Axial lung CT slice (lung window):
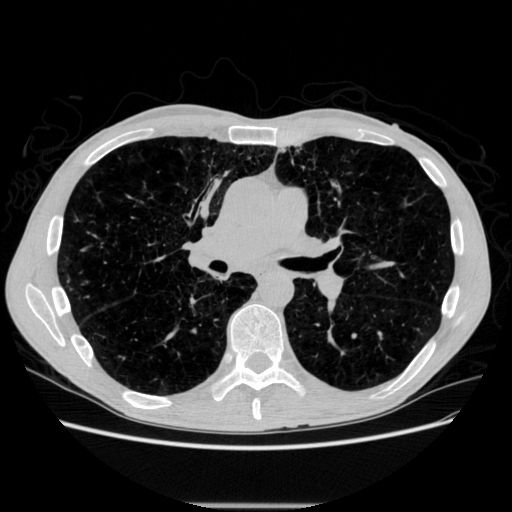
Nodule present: no